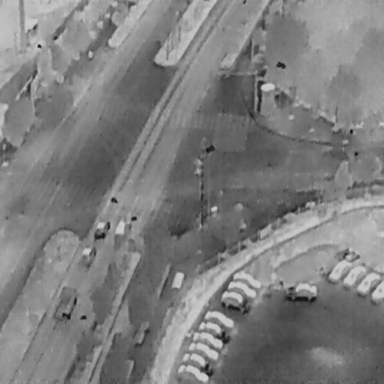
There are 17 objects shown in the infrared image, including an OtherVehicle, and 16 Cars.